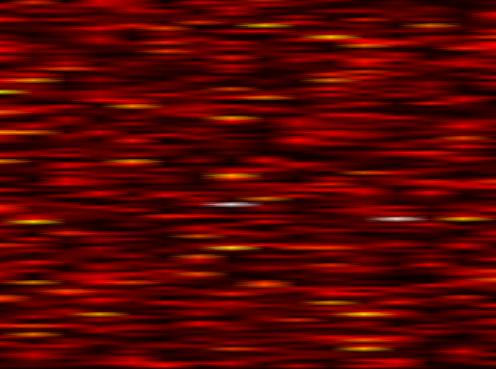
Label: UFMC